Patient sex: F
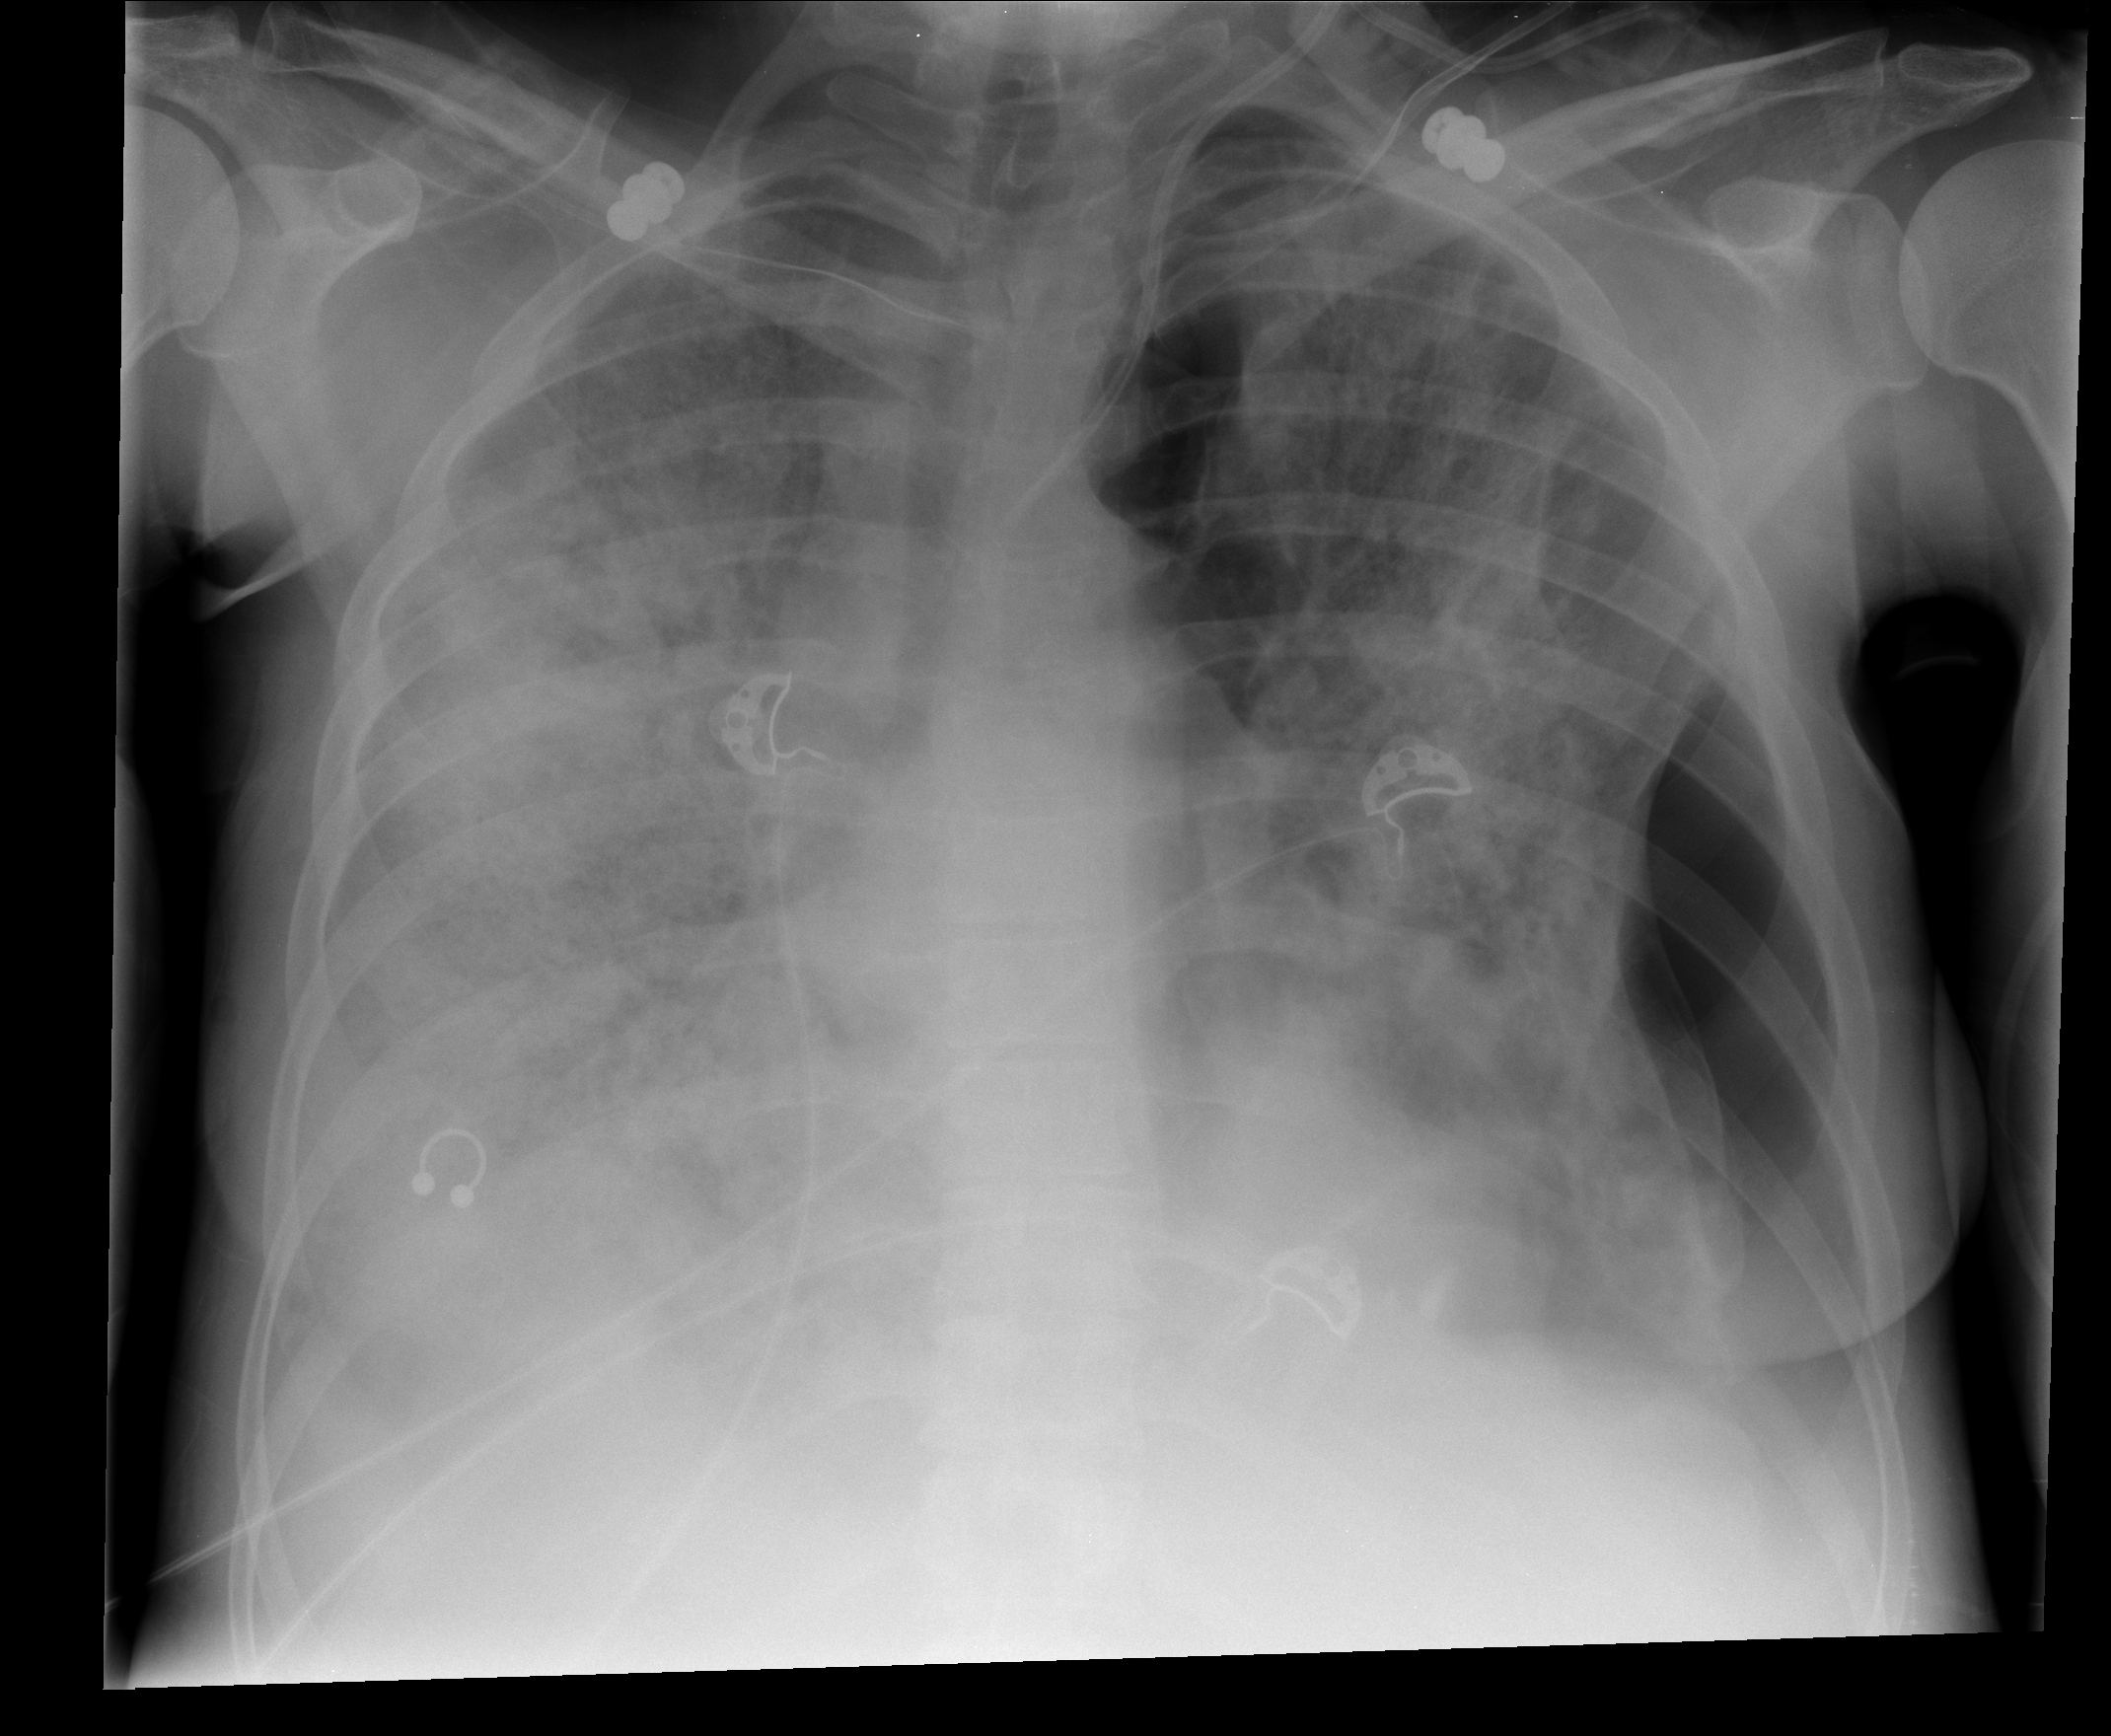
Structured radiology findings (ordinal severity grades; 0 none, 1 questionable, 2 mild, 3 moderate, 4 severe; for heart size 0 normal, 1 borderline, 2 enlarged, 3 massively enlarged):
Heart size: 0
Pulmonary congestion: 2
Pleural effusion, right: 0
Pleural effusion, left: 0
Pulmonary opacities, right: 4
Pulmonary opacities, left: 4
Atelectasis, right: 3
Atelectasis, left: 3